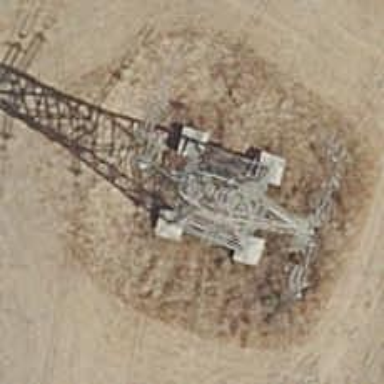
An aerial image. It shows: Power tower.